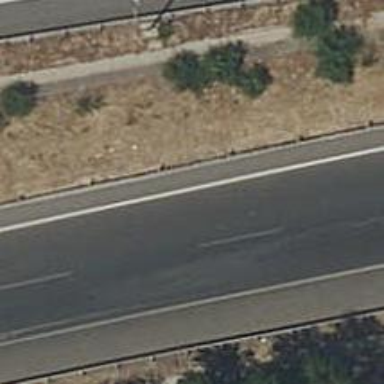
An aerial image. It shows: Motorway link.